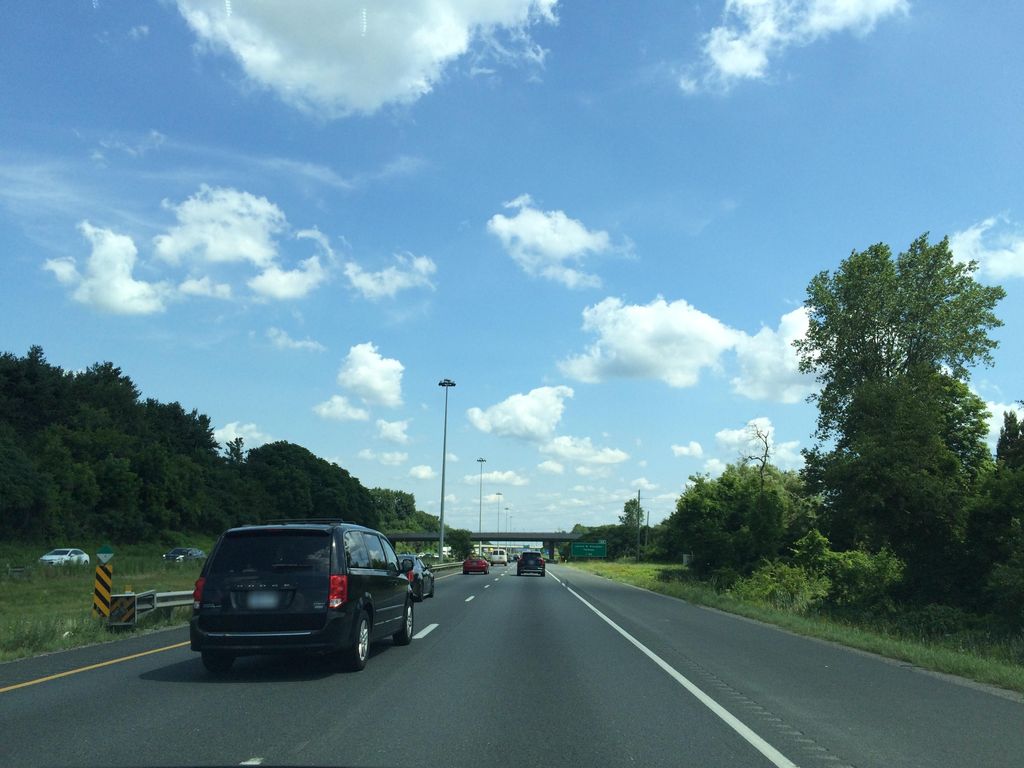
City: hamilton